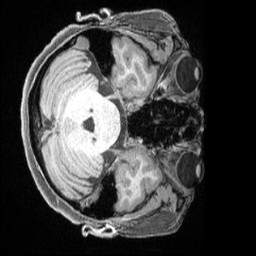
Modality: T1w
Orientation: axial
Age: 65
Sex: female
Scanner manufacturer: siemens
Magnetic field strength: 3 T
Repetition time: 2.5 s
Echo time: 0.00222 s